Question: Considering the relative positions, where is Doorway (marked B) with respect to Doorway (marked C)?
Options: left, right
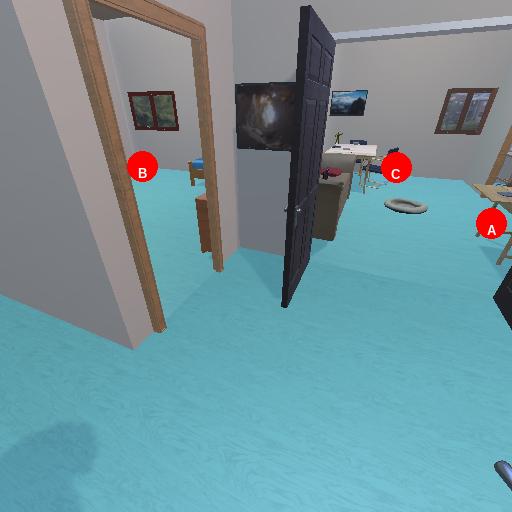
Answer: left